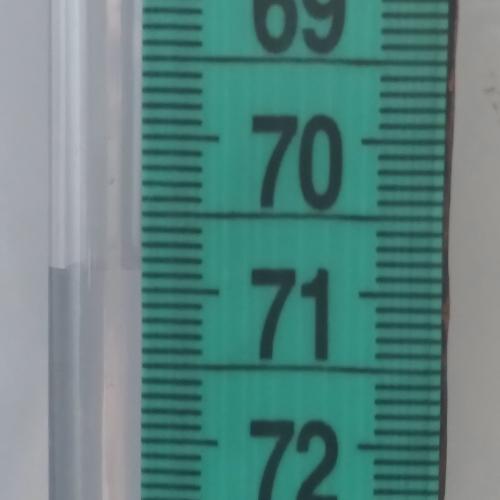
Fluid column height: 70.9 cm